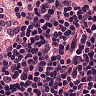
Metastatic tissue present: no